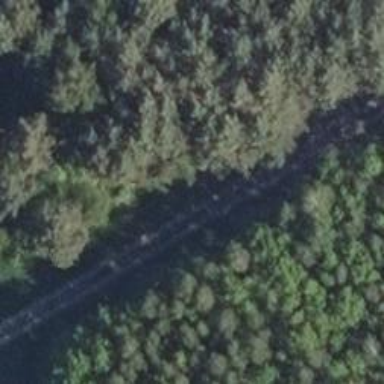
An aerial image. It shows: Track with grade1 tracktype.